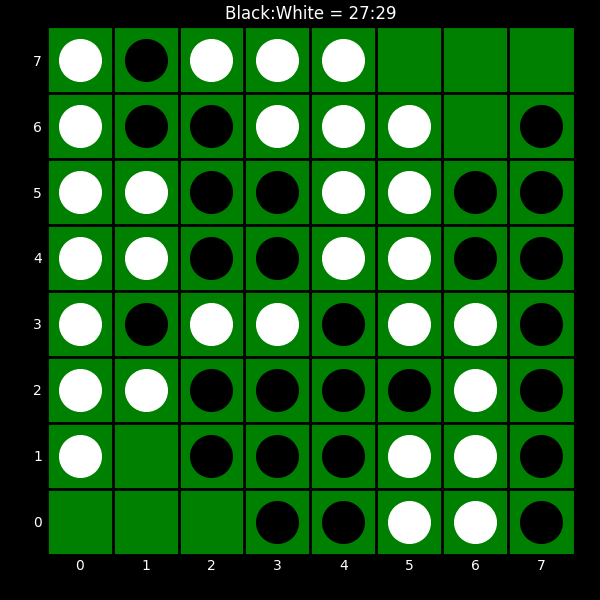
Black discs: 27
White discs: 29